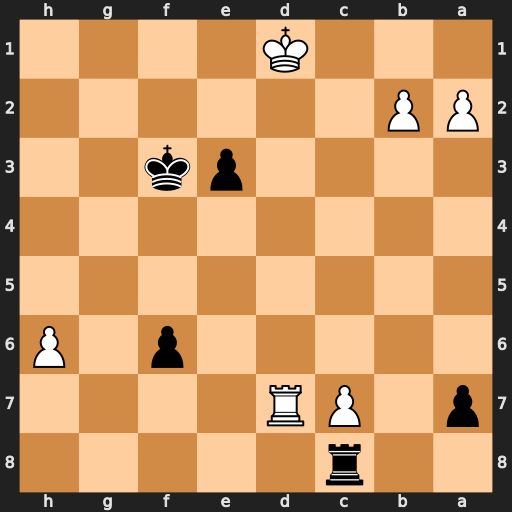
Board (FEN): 2r5/p1PR4/5p1P/8/8/4pk2/PP6/3K4
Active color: b
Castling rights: -
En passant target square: -
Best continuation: Kf2 Re7 Rxc7 Rxc7 e2+ Kc2 e1=Q